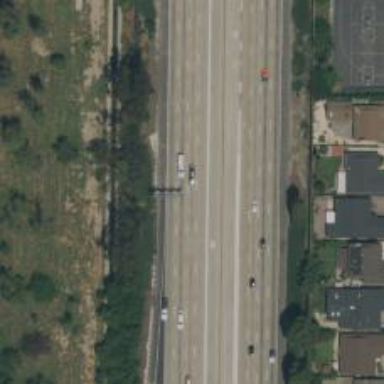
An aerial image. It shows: Motorway.